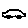
Label: car